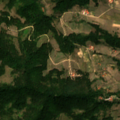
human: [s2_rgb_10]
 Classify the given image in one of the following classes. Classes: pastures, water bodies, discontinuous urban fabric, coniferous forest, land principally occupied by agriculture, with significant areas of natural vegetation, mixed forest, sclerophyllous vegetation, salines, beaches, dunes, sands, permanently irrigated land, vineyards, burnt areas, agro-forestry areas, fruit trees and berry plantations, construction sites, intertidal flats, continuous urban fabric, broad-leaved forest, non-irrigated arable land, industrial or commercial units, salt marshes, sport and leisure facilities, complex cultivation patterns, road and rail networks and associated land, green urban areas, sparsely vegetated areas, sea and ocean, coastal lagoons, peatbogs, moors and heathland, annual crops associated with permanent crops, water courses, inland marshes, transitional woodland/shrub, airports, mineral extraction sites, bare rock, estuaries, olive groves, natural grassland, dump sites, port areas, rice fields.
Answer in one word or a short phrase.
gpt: pastures, complex cultivation patterns, land principally occupied by agriculture, with significant areas of natural vegetation, broad-leaved forest, transitional woodland/shrub